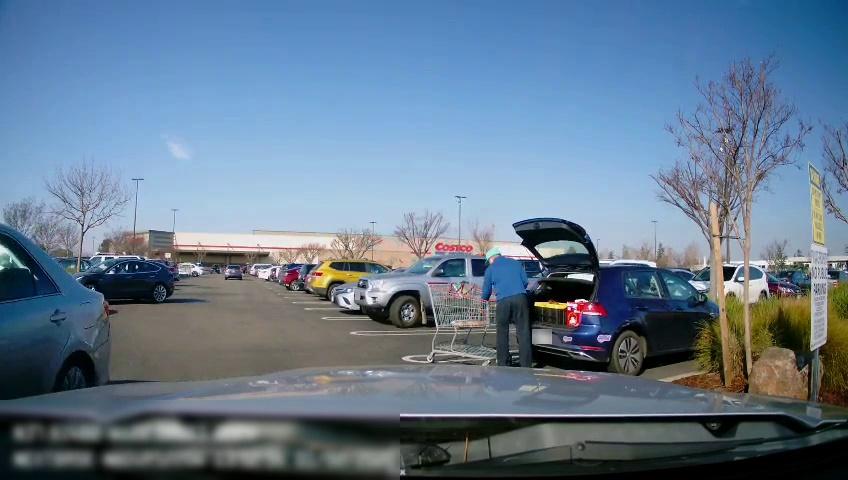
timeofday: Day
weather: Sunny
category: Drivable Space
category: Vehicles | Car
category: Vehicles | Car
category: Vehicles | SUV
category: Vehicles | Car
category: Vehicles | Car
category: Vehicles | Car
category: Vehicles | Car
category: Vehicles | Van
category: Vehicles | Truck
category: Vehicles | Car
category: Vehicles | SUV
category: Vehicles | SUV
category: Vehicles | Car
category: Vehicles | Car
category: Pedestrians
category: Vehicles | SUV
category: Vehicles | Truck
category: Vehicles | Car
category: Traffic | Signs
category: Traffic | Signs